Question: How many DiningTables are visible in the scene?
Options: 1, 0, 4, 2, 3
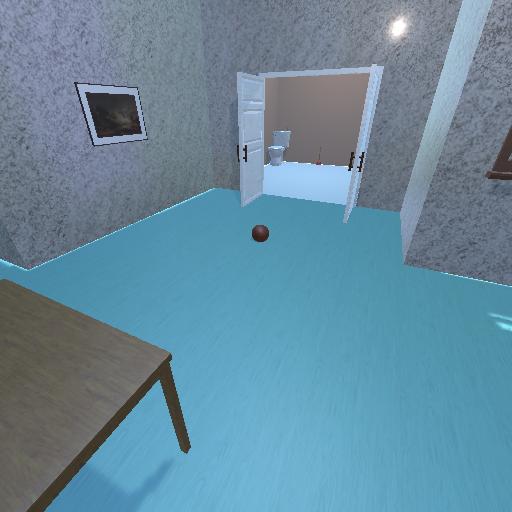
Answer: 1